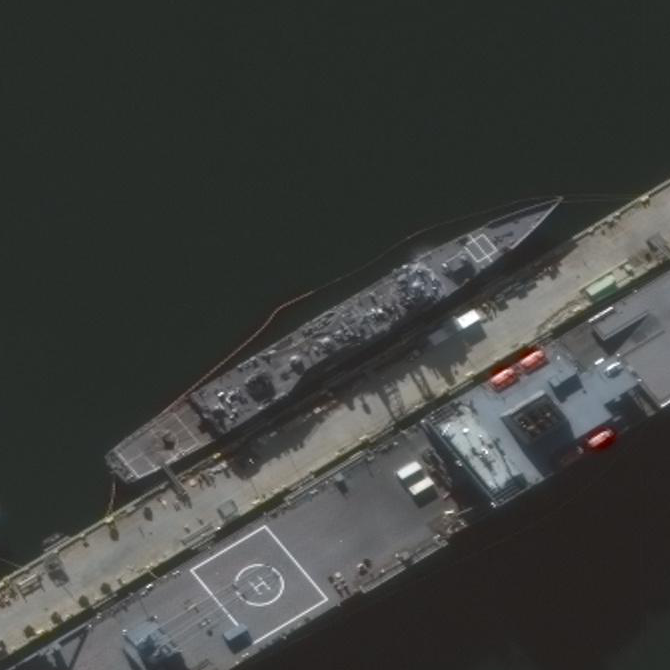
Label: cruiser